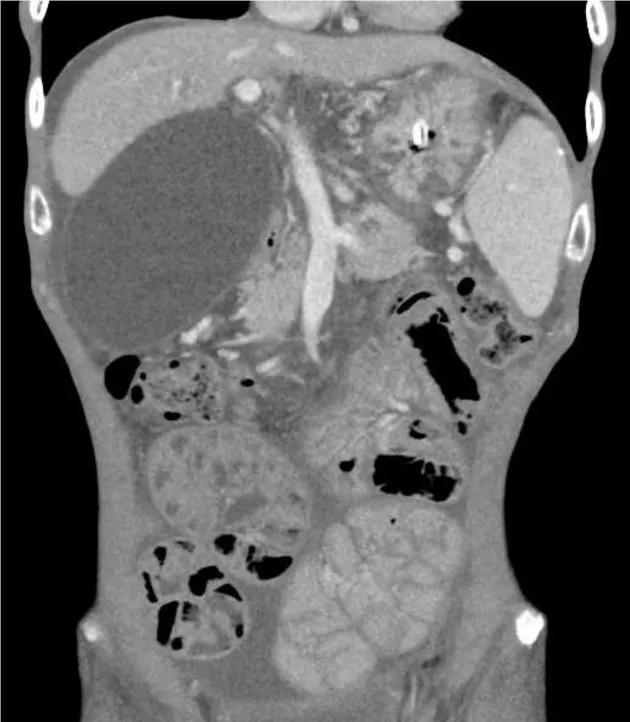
(b) Coronal section demonstrating the gallbladder mucocele and compression of the duodenum. Encapsulated small bowel loops with ascites can be appreciated in the left lower abdomen. The decompressed stomach with a nasogastric in-situ is visible in the upper abdomen.
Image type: radiology (ct)